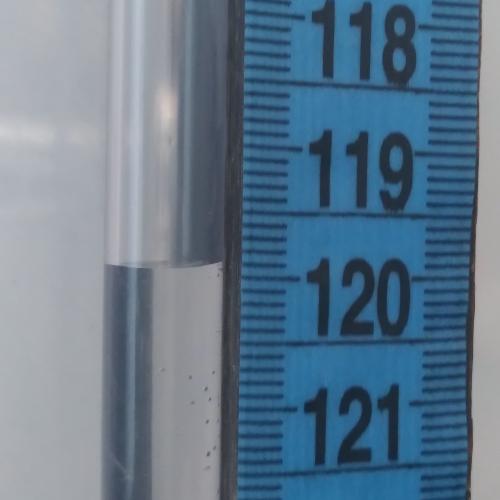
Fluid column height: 119.9 cm